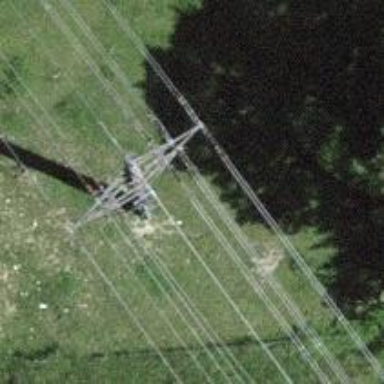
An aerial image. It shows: Power line is depicted.